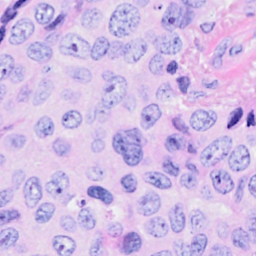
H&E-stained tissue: Breast